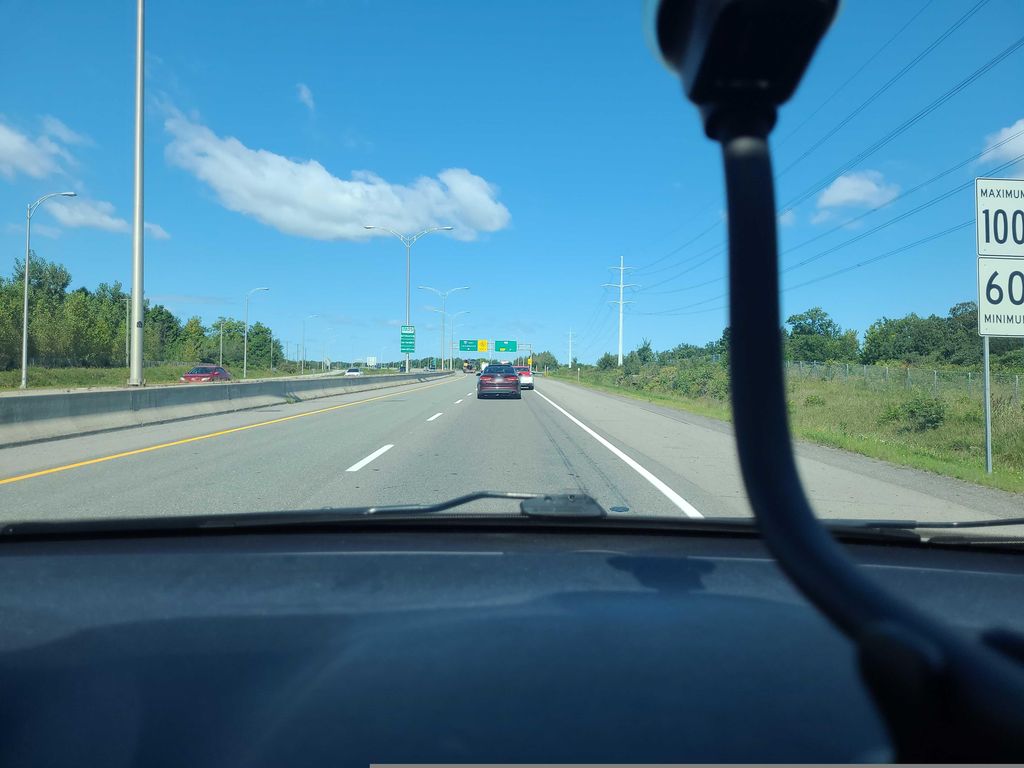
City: montreal